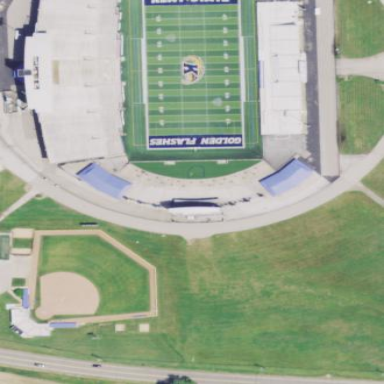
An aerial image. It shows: Artificial turf pitch used for American football.